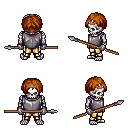
a pixel art fantasy rpg character, male body template, skeleton, steel chest armor, gold greaves, brunette parted hairstyle, bronze tiara, metal gloves, spear, four views (front, back, left, right), 2x2 character sprite sheet, small pixel art, hard edges, no anti-aliasing